Field crop: tomato
Growth stage: 1
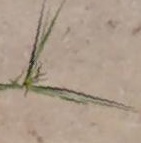
Species: cyperus